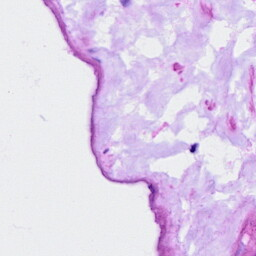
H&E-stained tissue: Ovarian